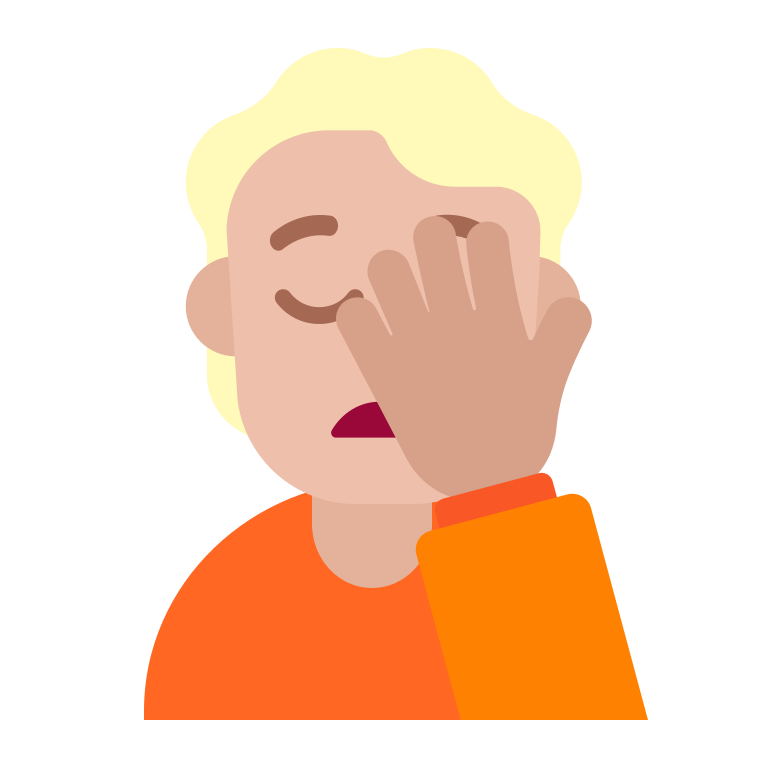
person facepalming flat  light